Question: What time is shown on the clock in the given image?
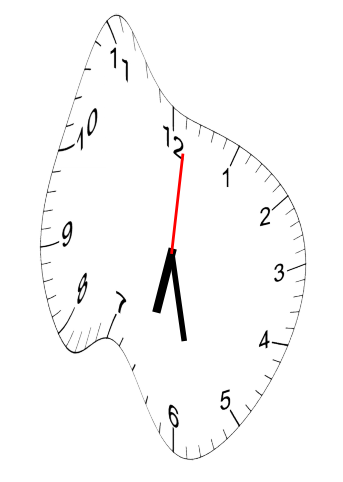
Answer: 06:28:01